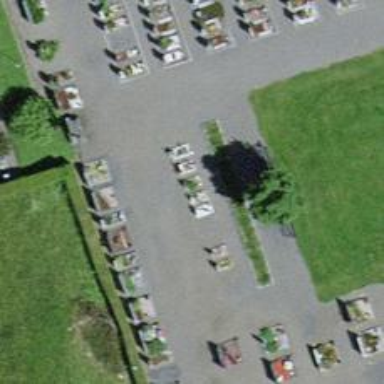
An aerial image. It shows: Bench for seating.